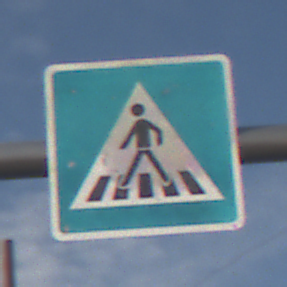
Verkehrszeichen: FussgaengerueberwegRechts
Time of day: MorningAfternoon
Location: Outdoor (Special)
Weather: PartlyCloudy
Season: NotSpecified
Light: Natural